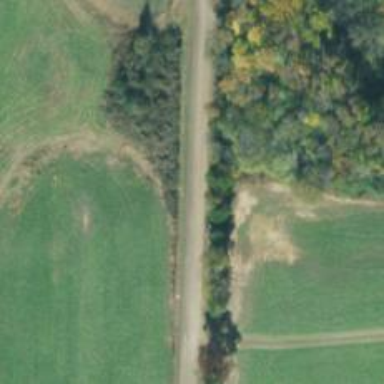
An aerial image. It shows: Tertiary road.